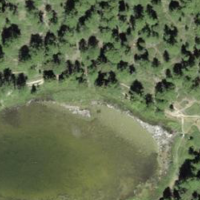
EUNIS habitat code: 43
Species observed at this site:
Erithacus rubecula
Sympetrum danae